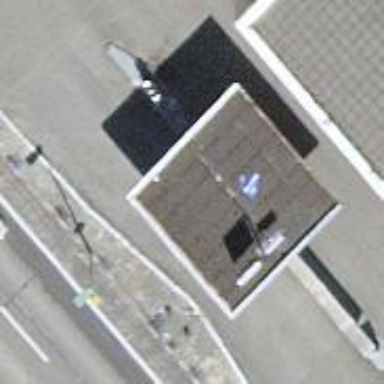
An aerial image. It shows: View of roof of building.